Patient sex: M
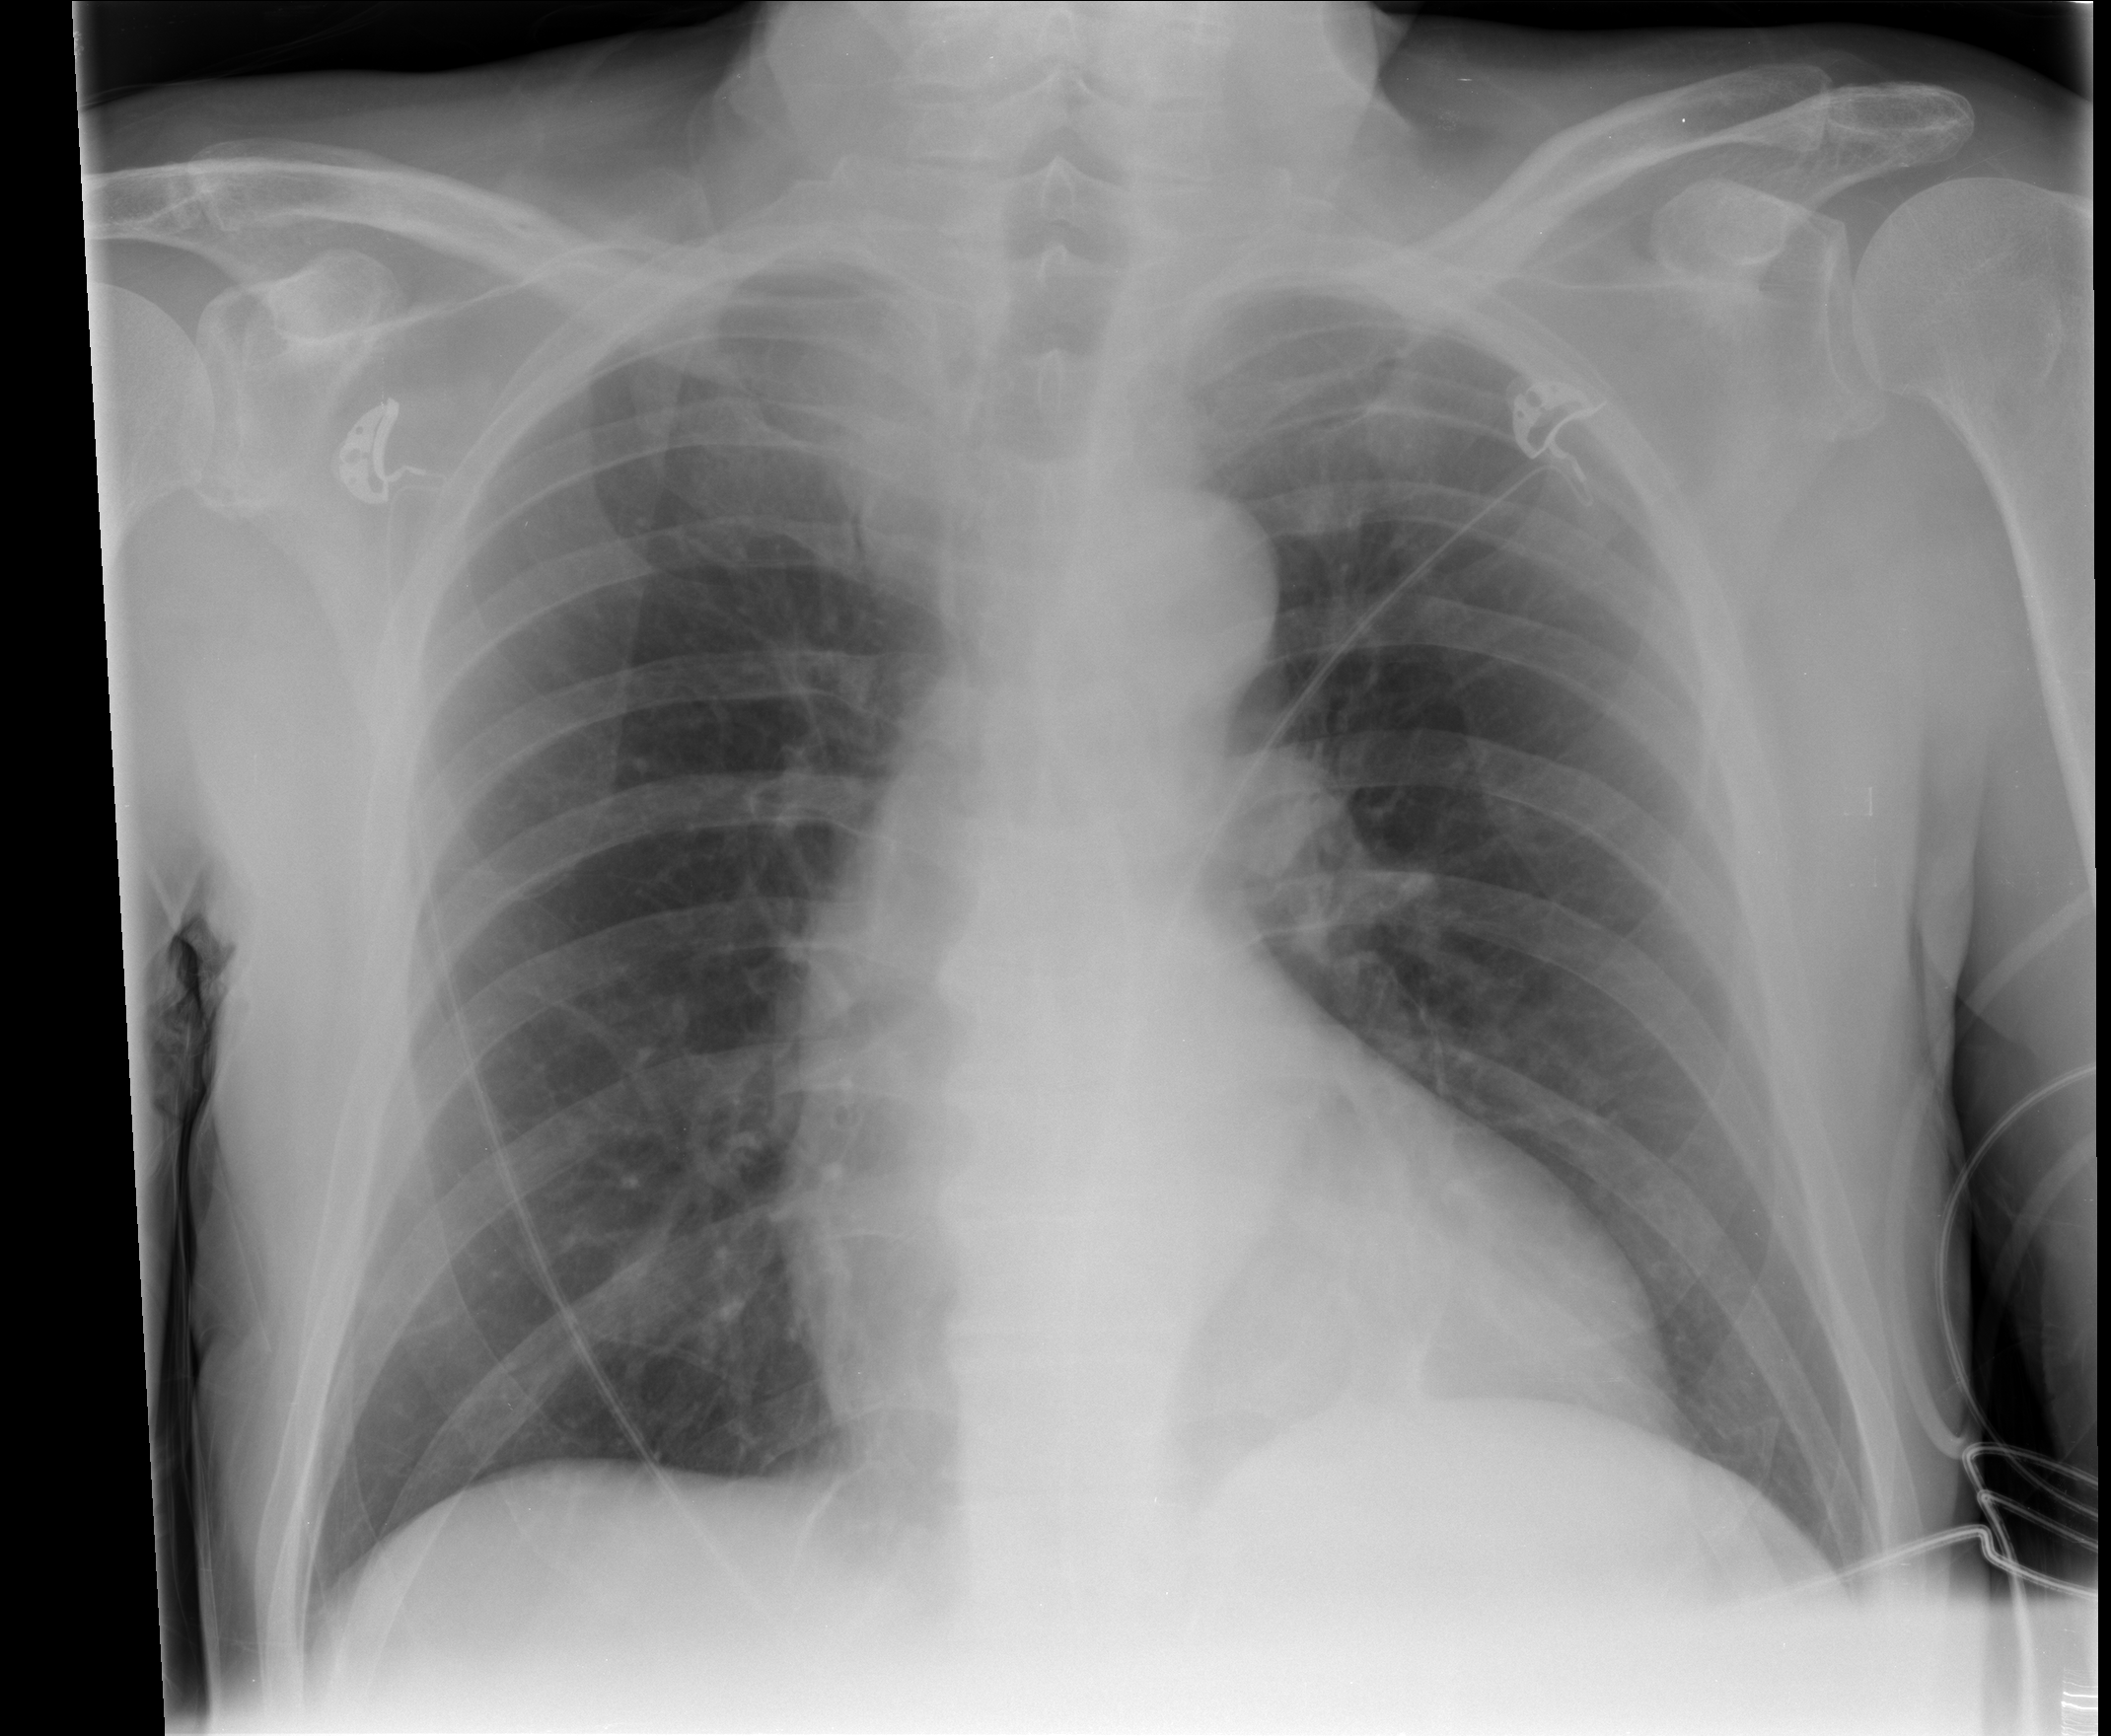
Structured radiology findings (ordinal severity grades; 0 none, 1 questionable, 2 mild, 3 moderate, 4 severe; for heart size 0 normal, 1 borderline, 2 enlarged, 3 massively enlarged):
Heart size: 2
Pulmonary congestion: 0
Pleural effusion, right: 0
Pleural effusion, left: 0
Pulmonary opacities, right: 0
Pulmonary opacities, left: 0
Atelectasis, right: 0
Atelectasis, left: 2